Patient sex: M
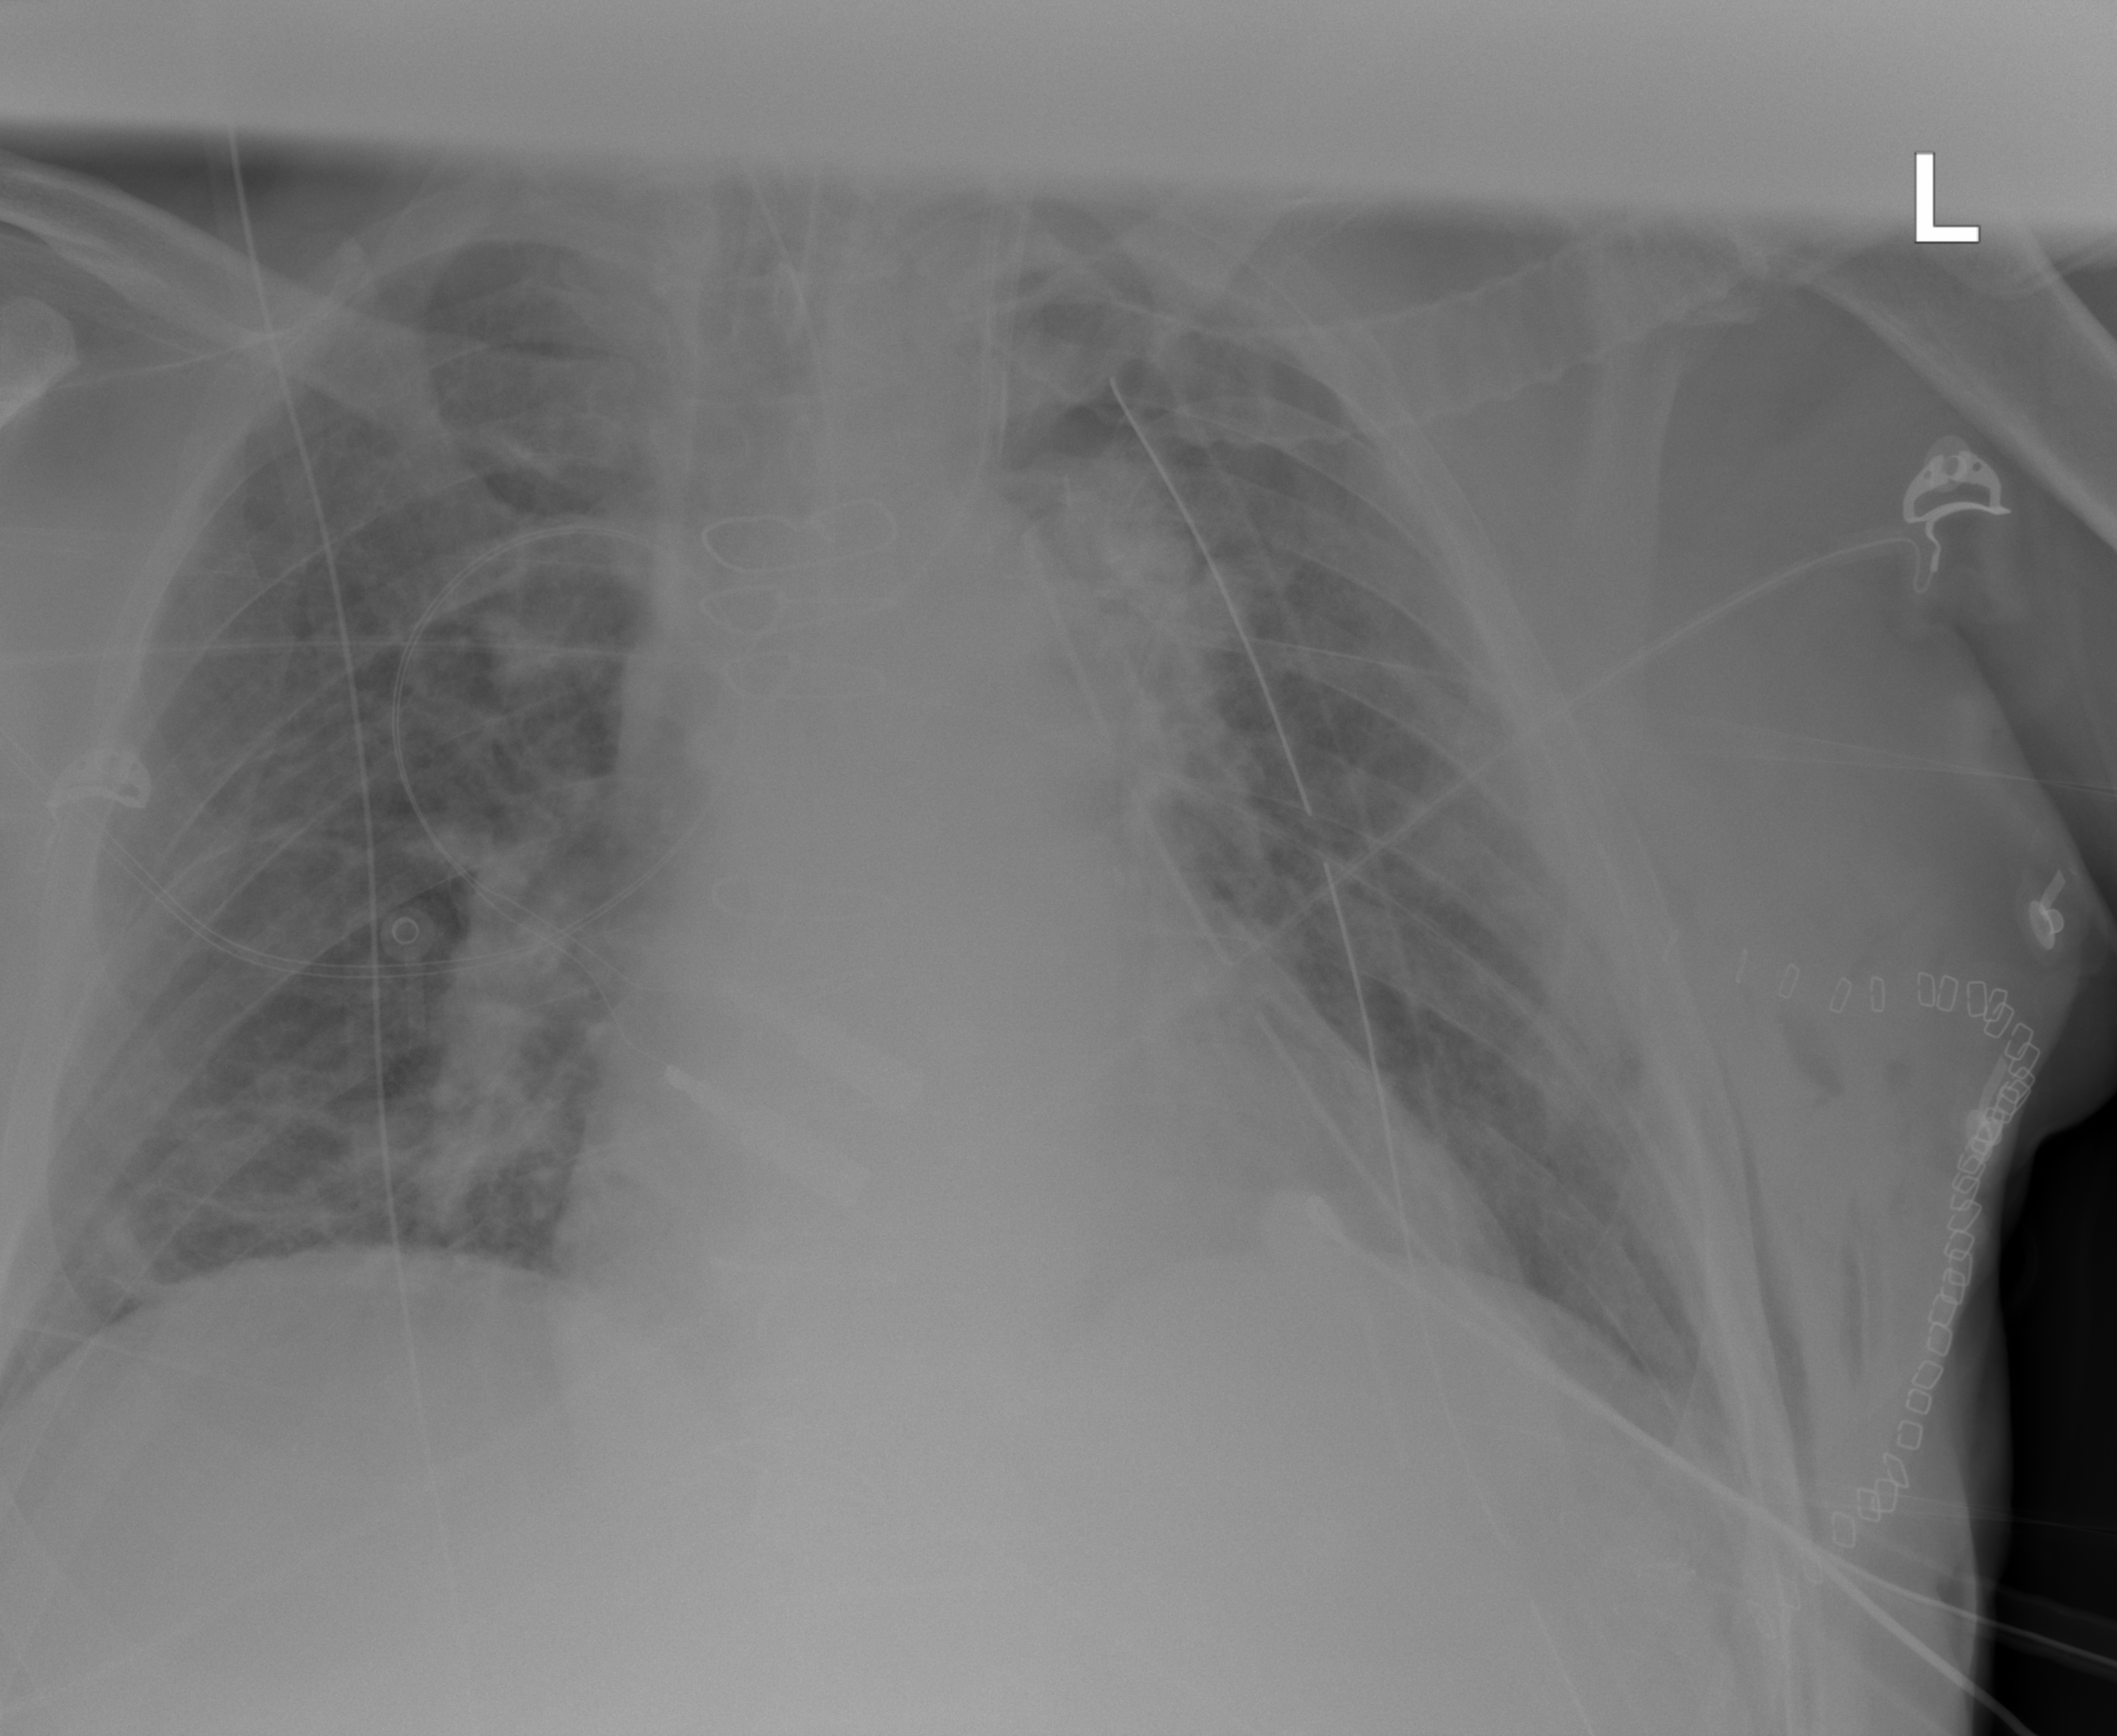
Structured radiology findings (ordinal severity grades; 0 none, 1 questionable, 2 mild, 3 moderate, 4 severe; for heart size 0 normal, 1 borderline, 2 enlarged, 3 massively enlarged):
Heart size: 2
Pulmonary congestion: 3
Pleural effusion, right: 0
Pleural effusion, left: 0
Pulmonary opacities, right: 0
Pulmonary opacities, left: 2
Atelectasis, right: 2
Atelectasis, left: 2